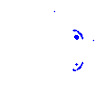
Particle: electron